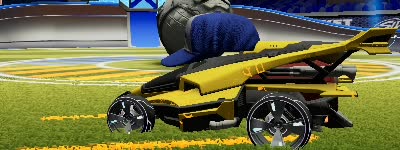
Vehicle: aftershock